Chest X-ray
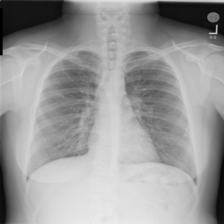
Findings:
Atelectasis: negative
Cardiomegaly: negative
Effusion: negative
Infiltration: negative
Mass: negative
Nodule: positive
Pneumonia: negative
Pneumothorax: negative
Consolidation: negative
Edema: negative
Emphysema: negative
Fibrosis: negative
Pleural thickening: negative
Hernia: negative